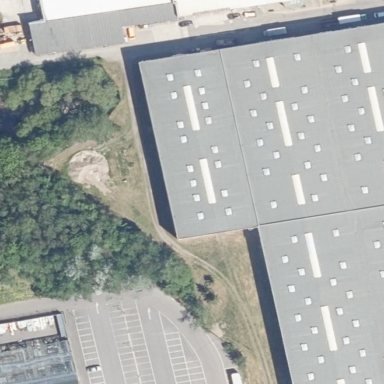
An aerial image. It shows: Commercial building.